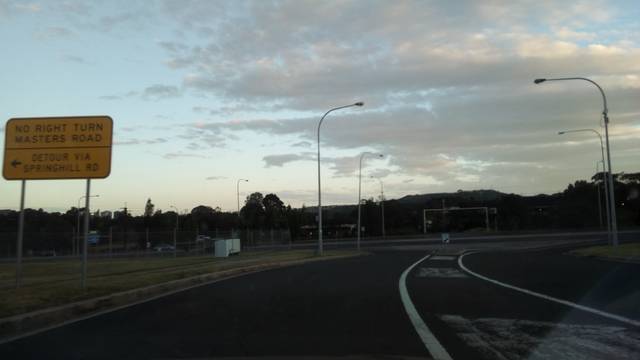
Region: Australia
Coordinates: -34.444, 150.872